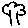
Label: tree